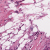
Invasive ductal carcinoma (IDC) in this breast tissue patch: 1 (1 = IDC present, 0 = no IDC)